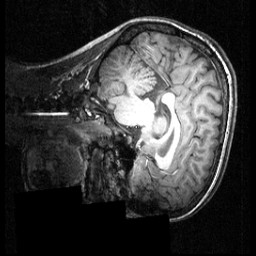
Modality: T1w
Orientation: sagittal
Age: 16
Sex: female
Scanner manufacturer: siemens
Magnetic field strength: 3.951 T
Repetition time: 1.5 s
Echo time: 0.00335 s